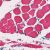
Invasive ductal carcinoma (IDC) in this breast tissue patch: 0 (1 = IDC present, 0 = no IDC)